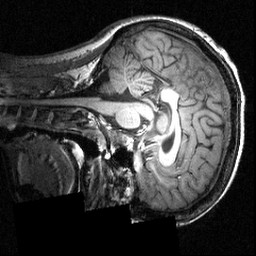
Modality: T1w
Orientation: sagittal
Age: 28
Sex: female
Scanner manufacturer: siemens
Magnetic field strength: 3.951 T
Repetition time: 1.5 s
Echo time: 0.00335 s